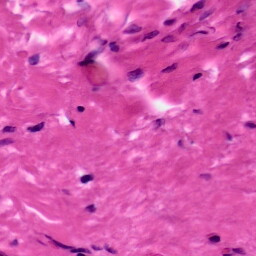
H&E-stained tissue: Ovarian